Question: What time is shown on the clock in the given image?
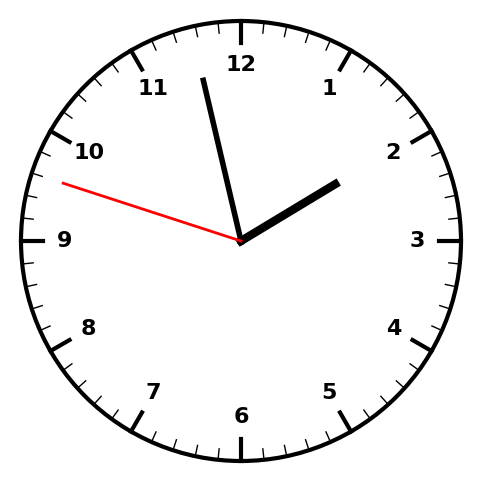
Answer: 01:57:48